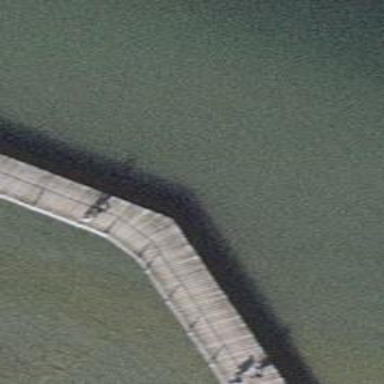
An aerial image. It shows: Footway road on bridge supported by piers.